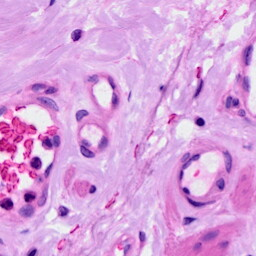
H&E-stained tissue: Ovarian